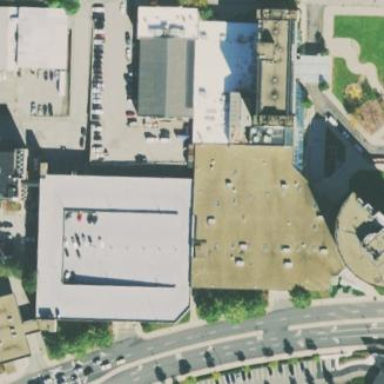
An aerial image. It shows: Community centre building.